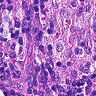
Metastatic tissue present: no